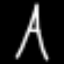
Label: The Eiffel Tower